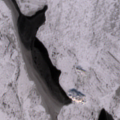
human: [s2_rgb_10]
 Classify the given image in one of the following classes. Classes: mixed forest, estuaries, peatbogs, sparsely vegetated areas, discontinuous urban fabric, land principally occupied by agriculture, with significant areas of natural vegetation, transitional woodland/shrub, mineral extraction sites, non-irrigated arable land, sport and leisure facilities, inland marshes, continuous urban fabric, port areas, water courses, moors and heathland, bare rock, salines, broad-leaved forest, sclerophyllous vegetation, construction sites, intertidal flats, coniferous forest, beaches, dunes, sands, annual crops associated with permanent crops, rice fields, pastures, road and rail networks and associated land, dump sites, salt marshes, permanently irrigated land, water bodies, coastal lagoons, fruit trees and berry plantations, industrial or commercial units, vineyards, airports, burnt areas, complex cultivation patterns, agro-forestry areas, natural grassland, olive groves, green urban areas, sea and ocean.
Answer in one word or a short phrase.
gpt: sea and ocean